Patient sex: M
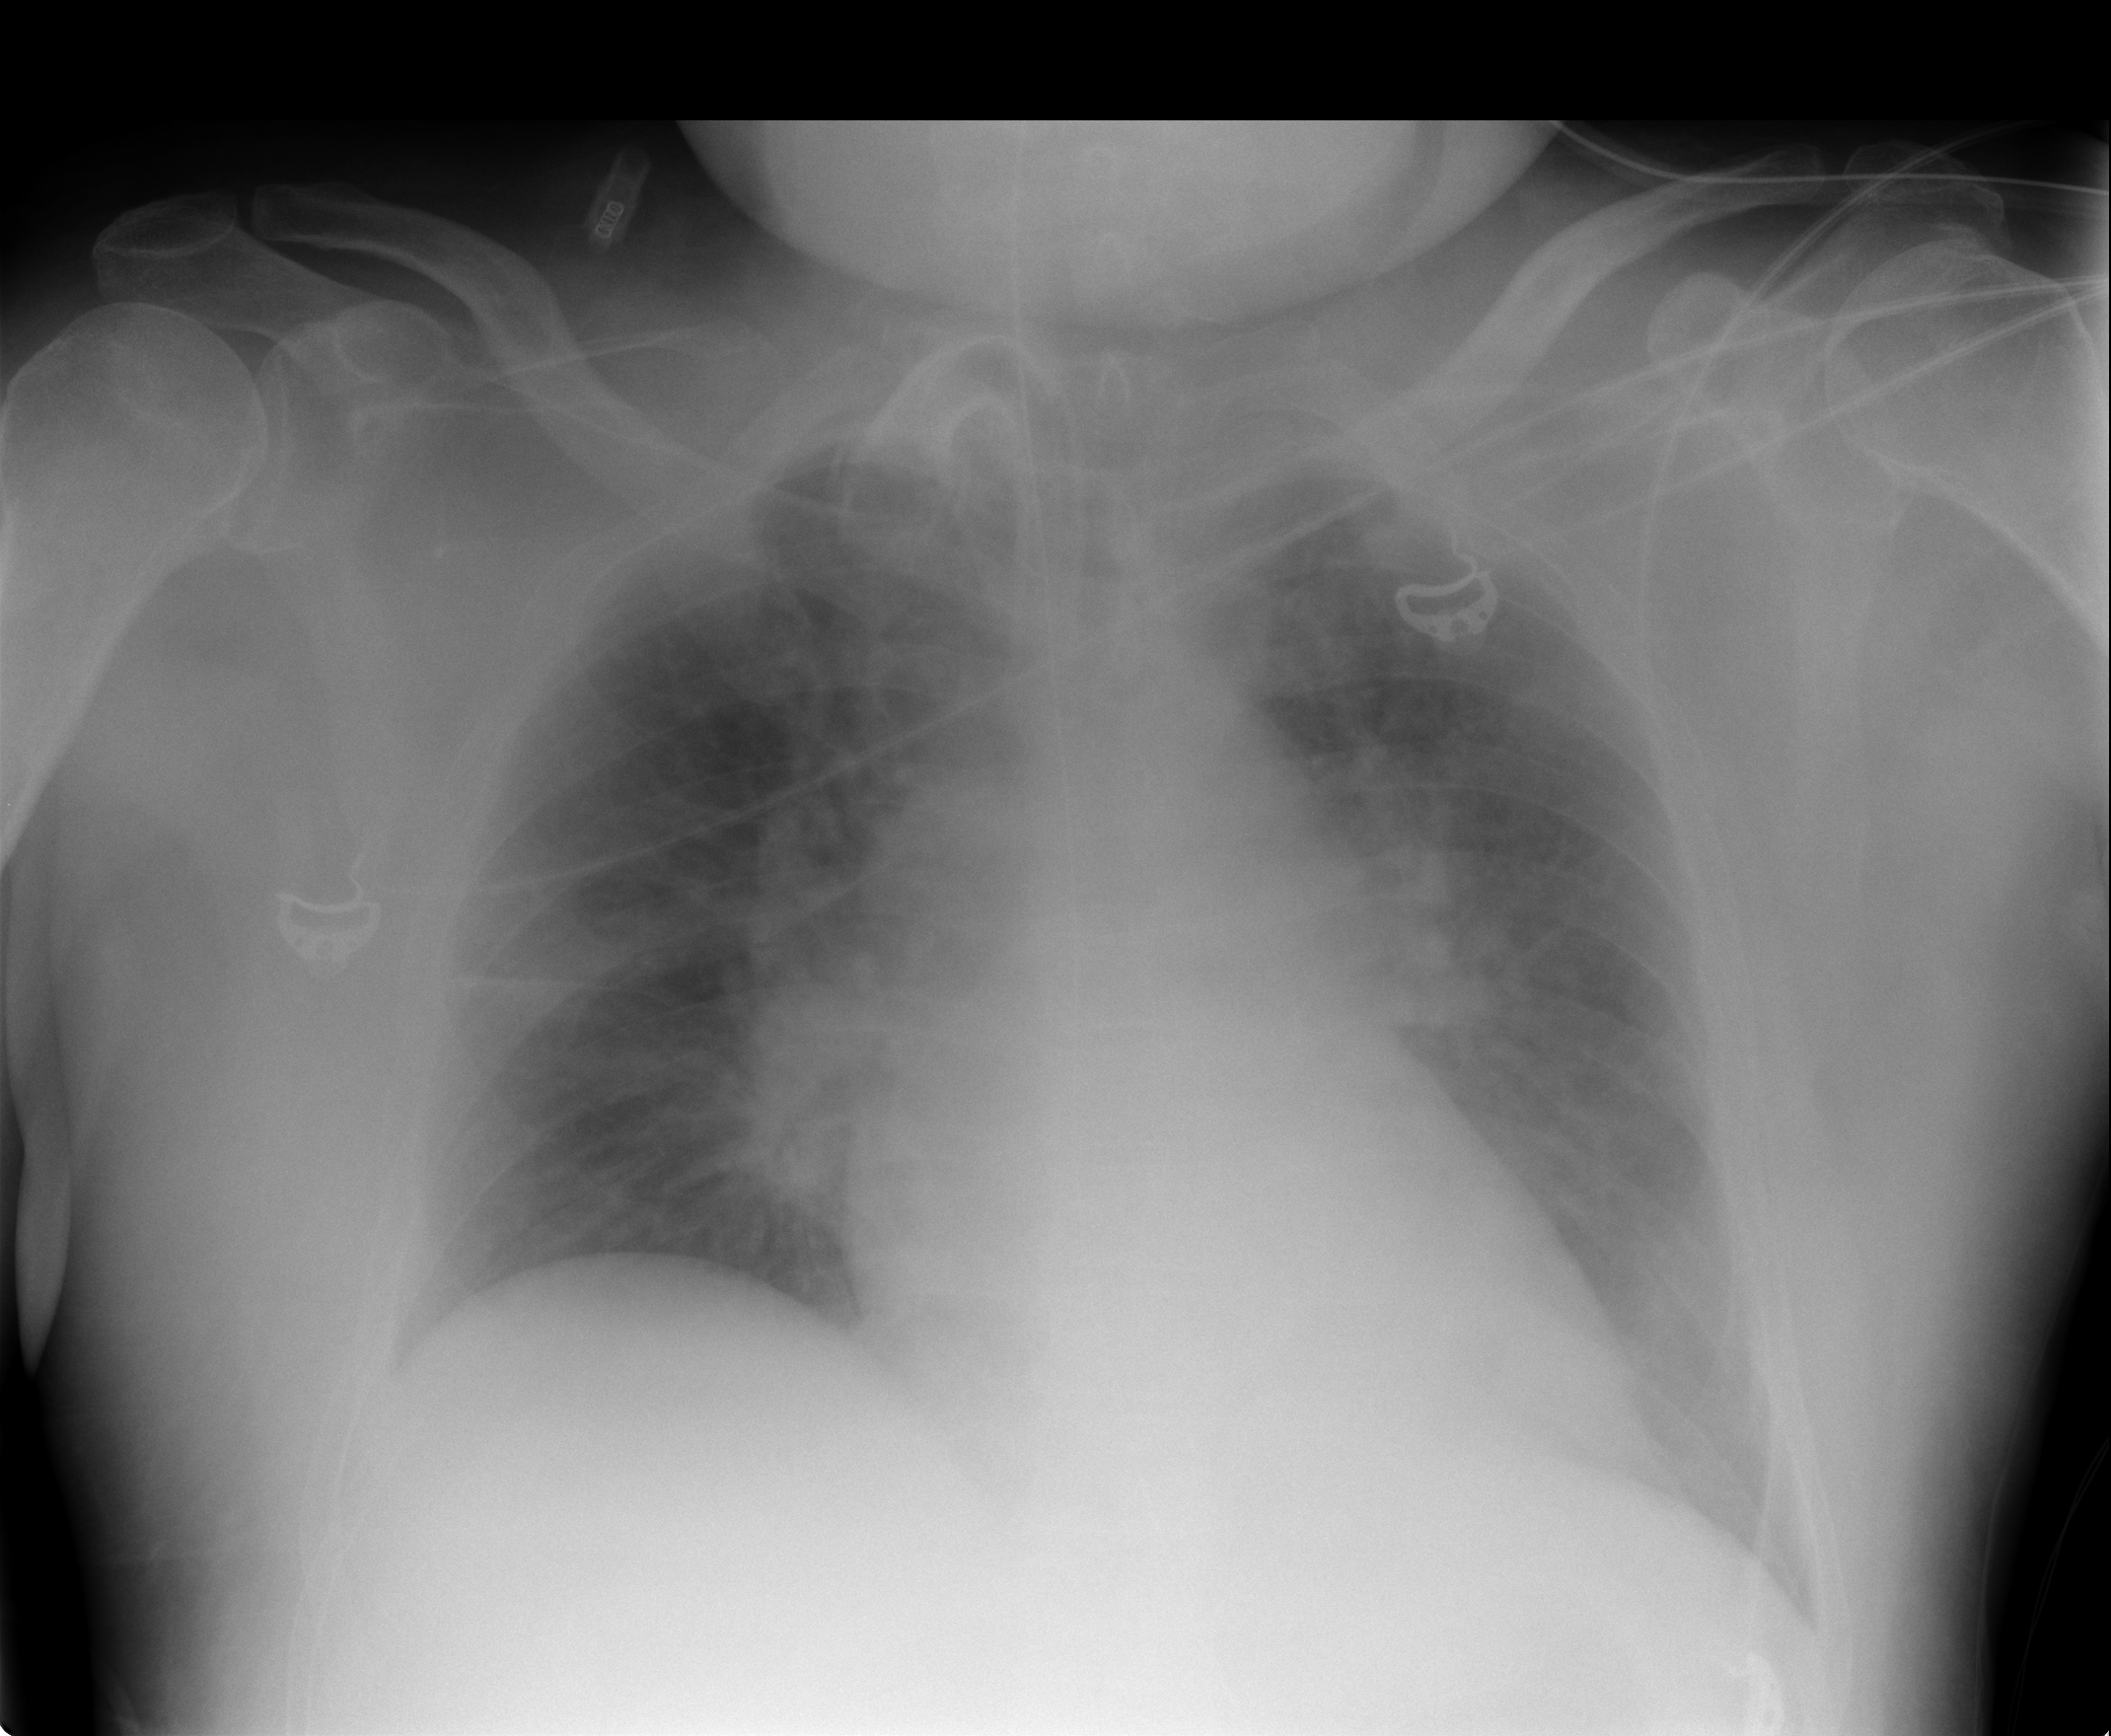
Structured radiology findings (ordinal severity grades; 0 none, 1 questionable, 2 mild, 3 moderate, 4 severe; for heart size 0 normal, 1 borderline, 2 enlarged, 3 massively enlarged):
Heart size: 0
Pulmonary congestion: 2
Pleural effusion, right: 0
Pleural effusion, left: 2
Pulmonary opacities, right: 2
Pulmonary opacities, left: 2
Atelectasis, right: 0
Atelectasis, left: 0